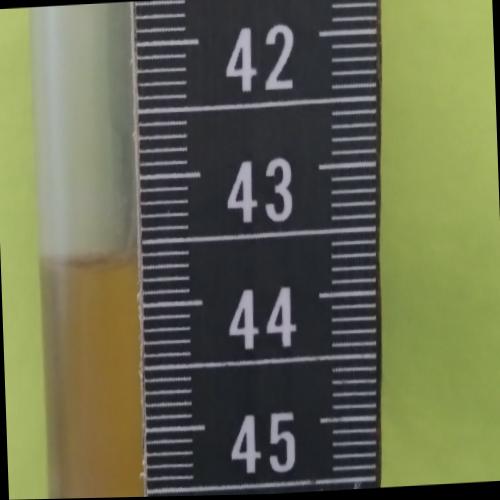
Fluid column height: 43.6 cm